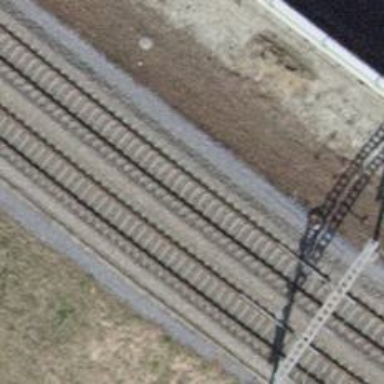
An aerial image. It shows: Railway with electrified contact lines.